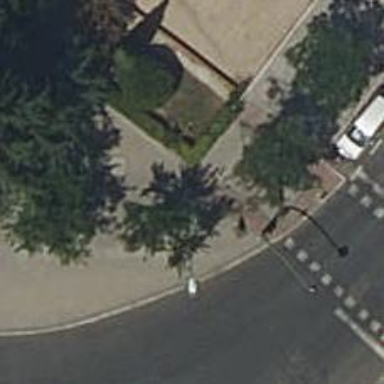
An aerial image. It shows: Sidewalk along the footway.